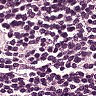
Metastatic tissue present: no